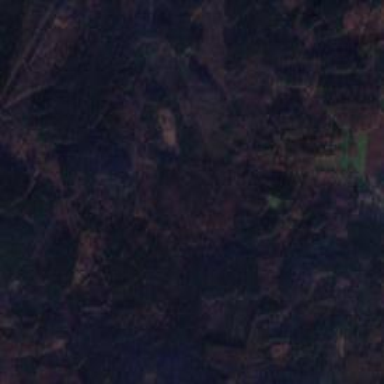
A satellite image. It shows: Broadleaved forest.